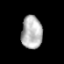
Tissue: prostate
Cell type: T cells
Senescence score: 0.3218
Nuclear area (px): 677
Mean DAPI intensity: 180.009